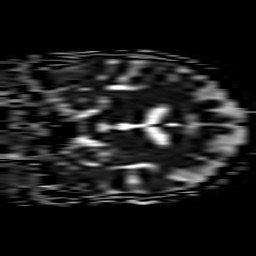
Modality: ADC
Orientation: coronal
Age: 55
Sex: male
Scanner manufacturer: philips
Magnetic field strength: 3 T
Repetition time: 3.332 s
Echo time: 0.076 s